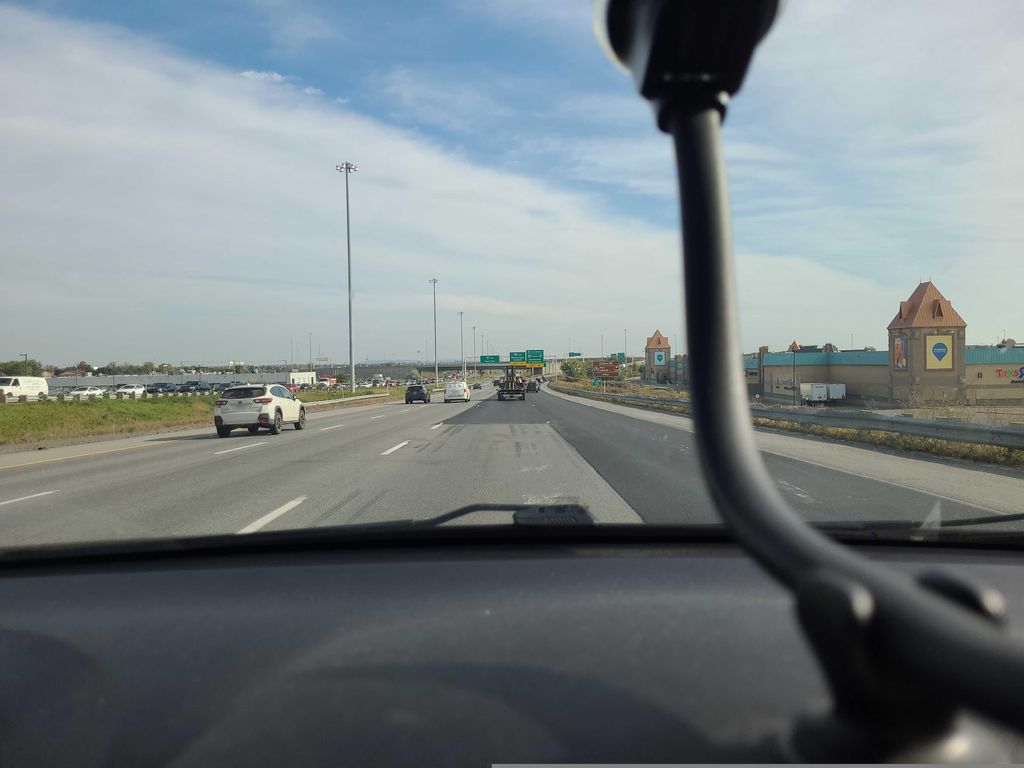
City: montreal